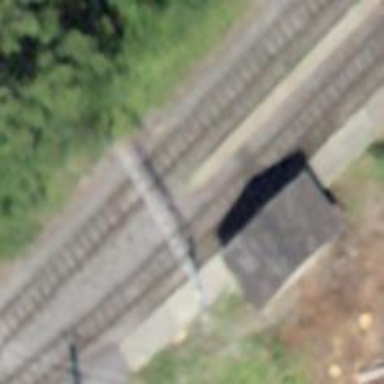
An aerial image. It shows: Narrow-gauge railway siding with electrified contact lines. It has one track.